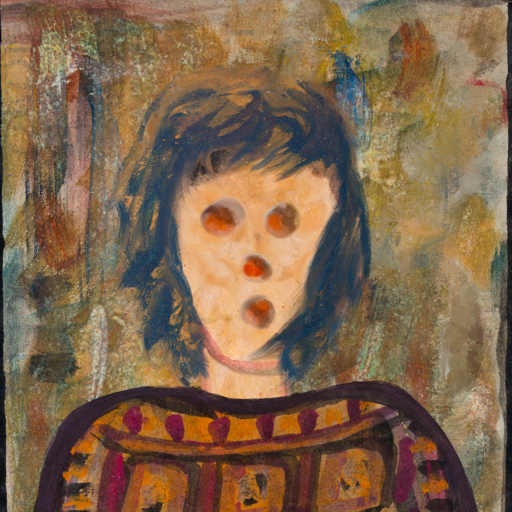
Background: Pipe, Head And Neck Front: Childish, Face Front: Rupkatha, Bust: Doll, Hair Front: InTheSun, Head Accessory: Blank, Second Necklace: Blank, Necklace: Blank, Baby: Blank